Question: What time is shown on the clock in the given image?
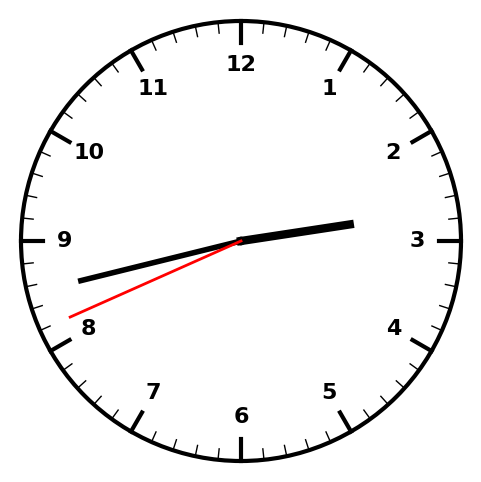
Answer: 02:42:41